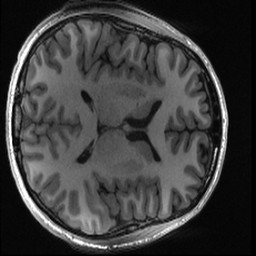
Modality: T1w
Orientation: axial
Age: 29
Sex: male